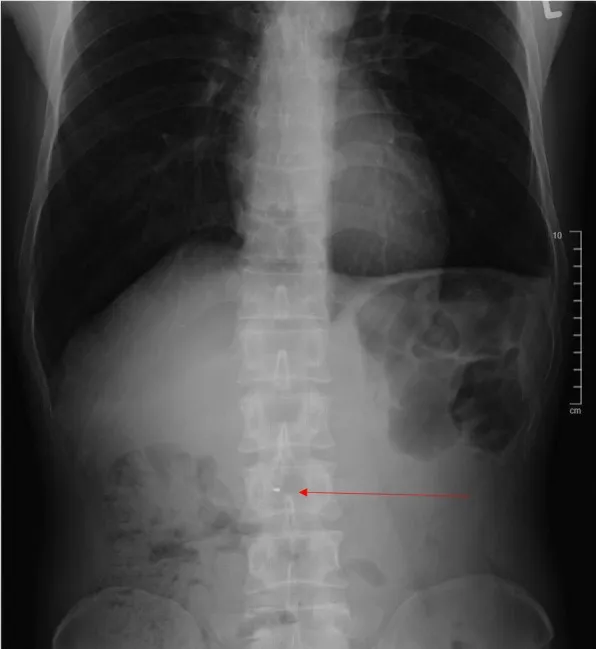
Abdominal x-ray.
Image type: radiology (x_ray)